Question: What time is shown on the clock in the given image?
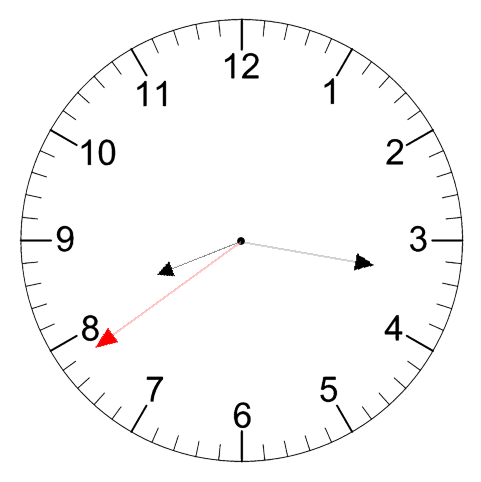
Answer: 08:16:39